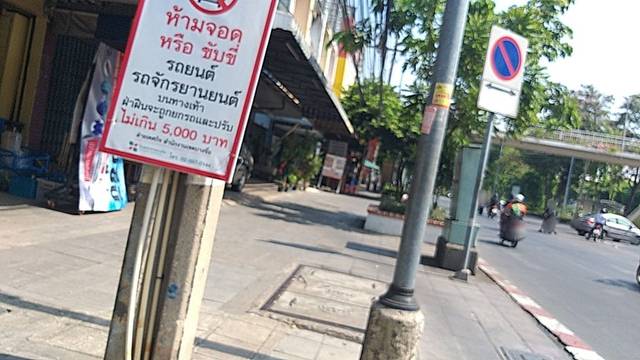
Region: Thailand
Coordinates: 13.817, 100.536